Question: I am working on a project where I need to implement center gradient in UITextView. It must be something like attached image. I cannot use any image at upper of UITextView because I want user interaction in UITextView. Please provide your suggestions. Thanks

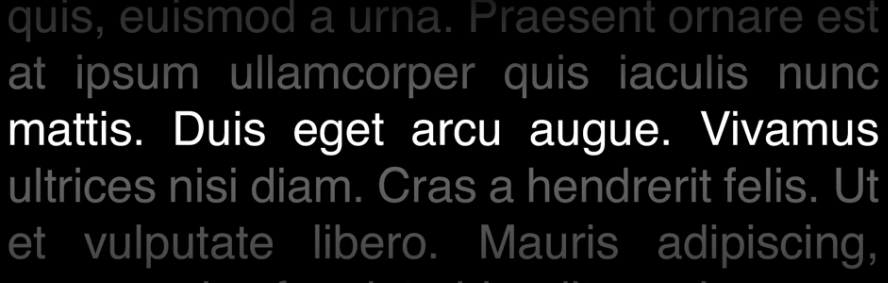
Answer: > If you apply CAGRradient Layer on UITextView and set [txtView.layer setMask:gradient] this will create problem while scrolling means the gradient layer will scroll.
To overcome from this problem you must use a UiView working as a container view for your textView. first of all add your container view and then add your text view as subview in your container view. and then use this code which save my life.
'''
CAGradientLayer gradient = [CAGradientLayer layer];
gradient.frame = view_bottomMenu.bounds;
gradient.colors = [NSArray arrayWithObjects:(id)[[[UIColor blackColor colorWithAlphaComponent:0.2] CGColor],(id)[[[UIColor blackColor] colorWithAlphaComponent:0.3] CGColor],(id)[[[UIColor blackColor] colorWithAlphaComponent:0.3] CGColor],(id)[[[UIColor blackColor] colorWithAlphaComponent:0.3] CGColor], (id)[[[UIColor clearColor] colorWithAlphaComponent:1.0] CGColor], (id)[[[UIColor blackColor] colorWithAlphaComponent:0.3] CGColor],(id)[[[UIColor blackColor] colorWithAlphaComponent:0.3] CGColor],(id)[[[UIColor blackColor] colorWithAlphaComponent:0.3] CGColor],
(id)[[[UIColor blackColor] colorWithAlphaComponent:0.2] CGColor], nil];
gradient.startPoint = CGPointMake(0.0f,0.0f);
gradient.endPoint = CGPointMake(0.0f, 1.0f);
[view_bottomMenu.layer setMask:gradient];
'''
> where view_bottomMenu is UIView working as container view.here is my output.